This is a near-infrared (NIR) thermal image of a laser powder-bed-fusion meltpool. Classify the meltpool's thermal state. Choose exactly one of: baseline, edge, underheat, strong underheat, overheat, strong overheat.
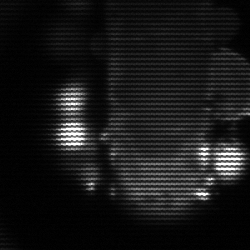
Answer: strong underheat